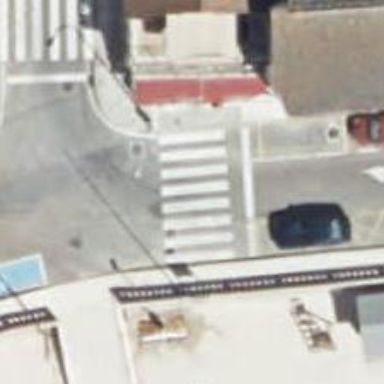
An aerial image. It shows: Marked crossing on the road.